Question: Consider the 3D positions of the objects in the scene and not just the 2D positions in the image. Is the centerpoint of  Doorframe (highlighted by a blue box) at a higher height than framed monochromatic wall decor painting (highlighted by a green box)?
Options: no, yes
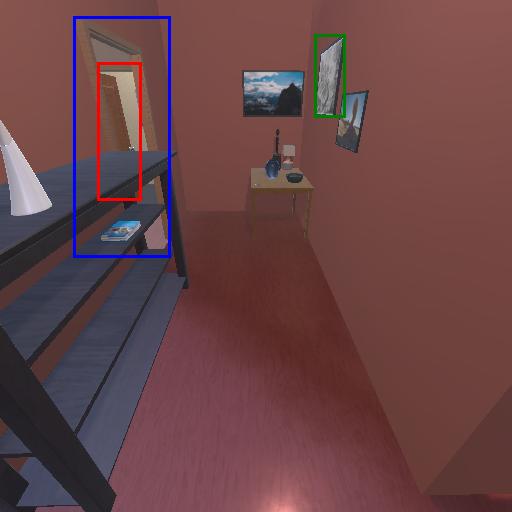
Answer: no